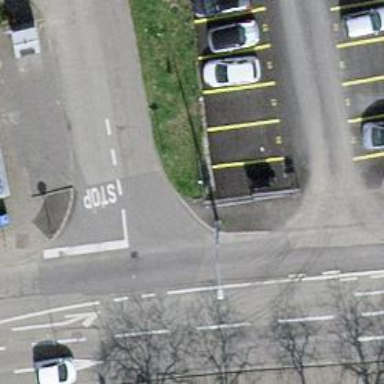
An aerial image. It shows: Asphalt sidewalk.